Field crop: maize
Growth stage: 2
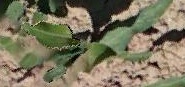
Species: maize